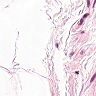
Metastatic tissue present: no